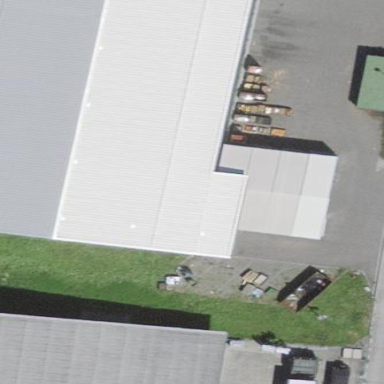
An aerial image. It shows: View of roof of building.